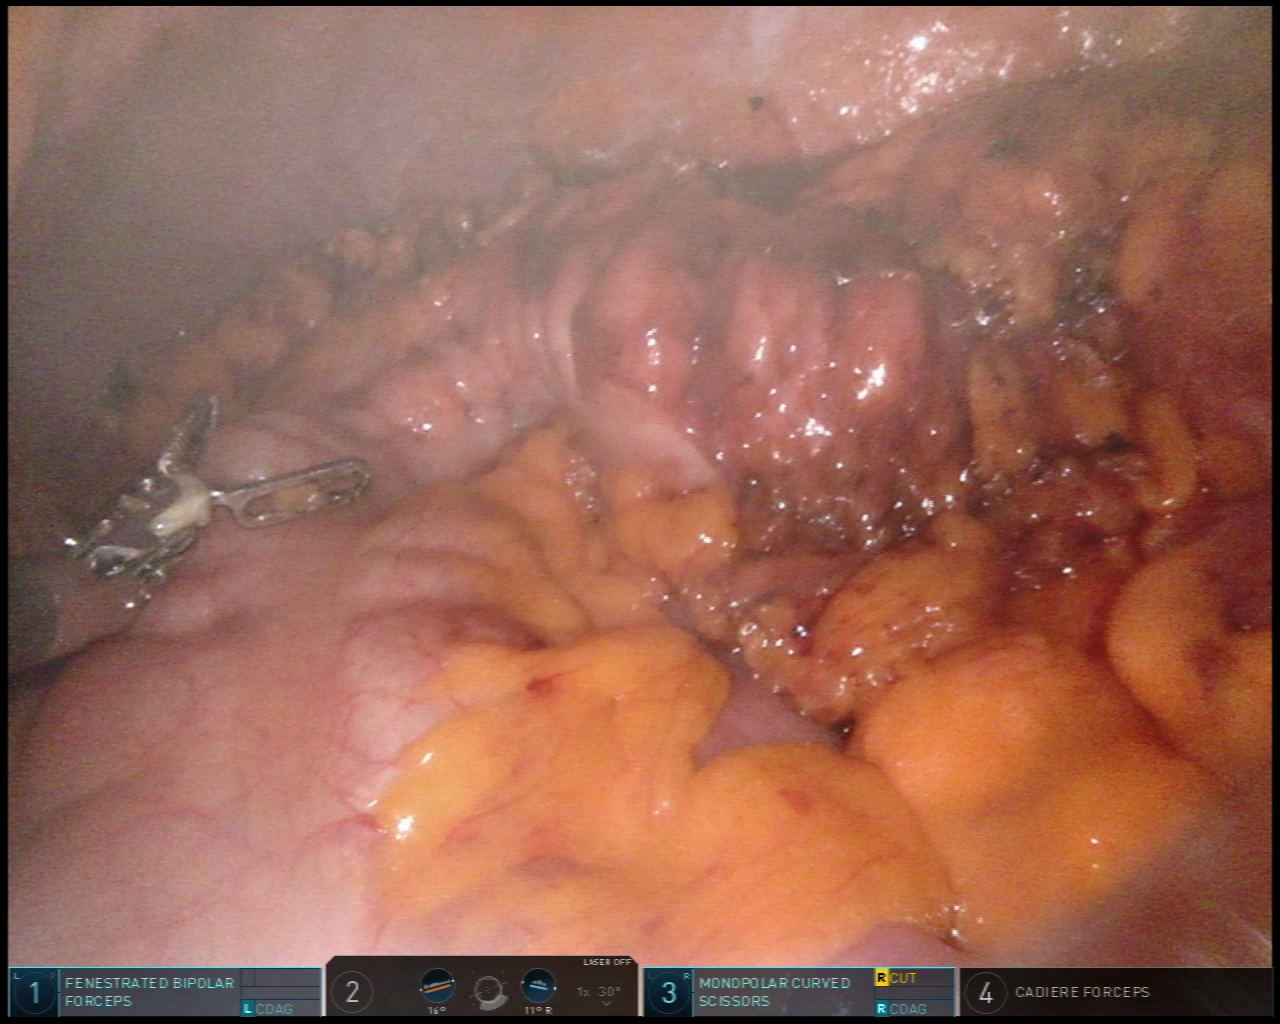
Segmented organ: colon
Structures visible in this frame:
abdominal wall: yes
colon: yes
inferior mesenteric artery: no
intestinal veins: no
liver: no
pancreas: no
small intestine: yes
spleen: no
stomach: no
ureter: no
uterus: no
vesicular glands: no